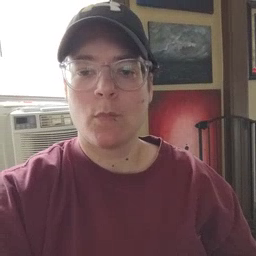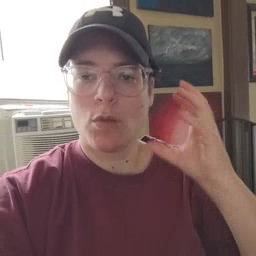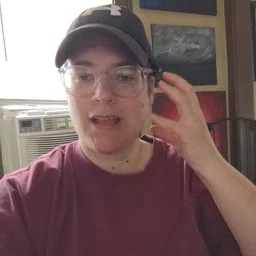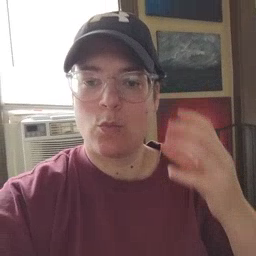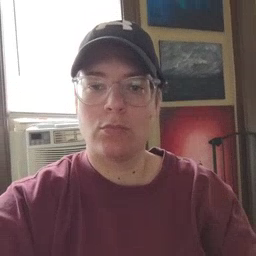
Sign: radio